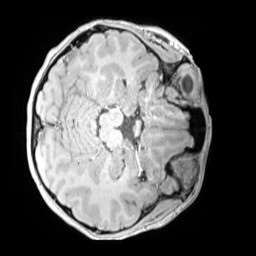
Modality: MP2RAGE
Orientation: axial
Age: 10
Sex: female
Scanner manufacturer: siemens
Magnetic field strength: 3 T
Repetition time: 4 s
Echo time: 0.00303 s